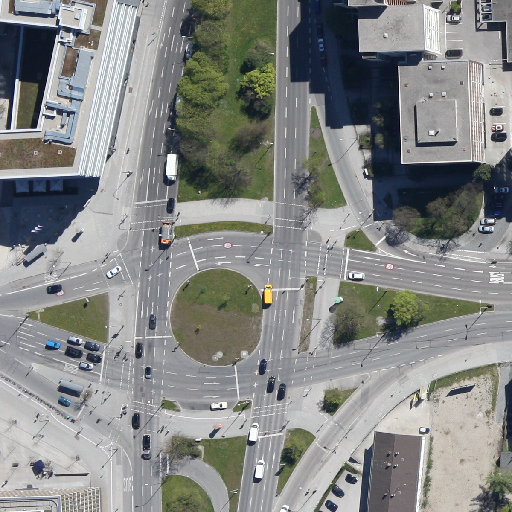
Referring expression: car driving on the road